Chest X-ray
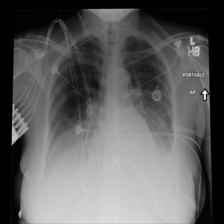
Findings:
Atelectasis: positive
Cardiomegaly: negative
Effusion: positive
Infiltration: negative
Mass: negative
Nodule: negative
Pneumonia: negative
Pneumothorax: negative
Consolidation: negative
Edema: negative
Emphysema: negative
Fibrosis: negative
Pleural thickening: negative
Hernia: negative